Interaction volume radius: 5 \u00c5
Interaction volume height: 20 \u00c5
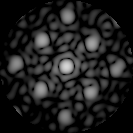
Disorder parameter: 0.2518